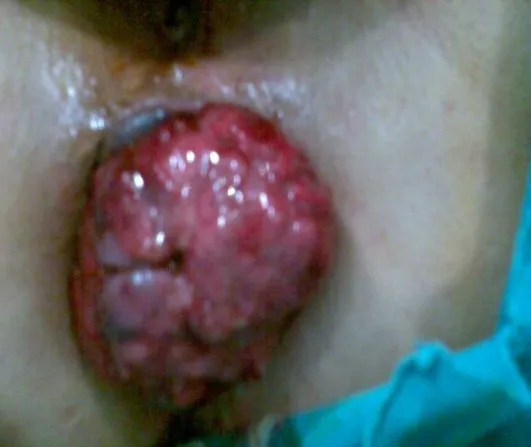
View of the mass on the operation table.
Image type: medical_photograph (other_medical_photograph)